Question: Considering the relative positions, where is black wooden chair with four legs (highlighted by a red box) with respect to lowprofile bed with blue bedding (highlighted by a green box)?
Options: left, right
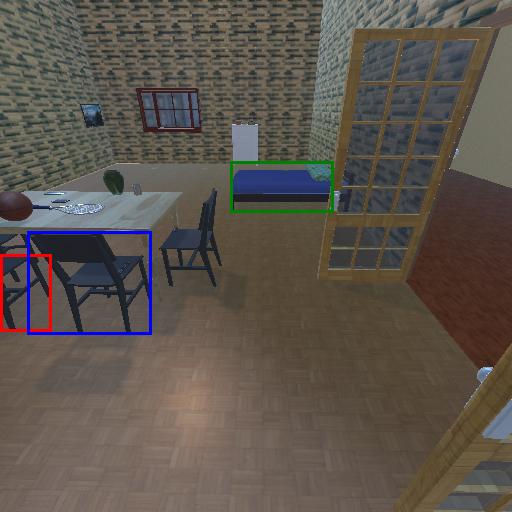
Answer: left